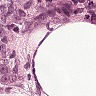
Metastatic tissue present: yes